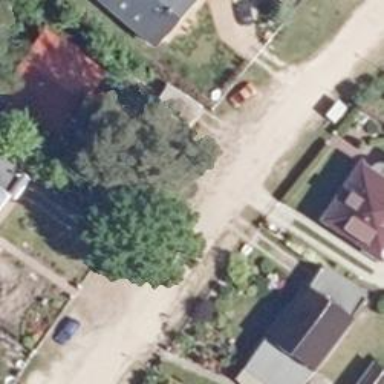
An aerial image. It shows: Smoothly paved residential road.